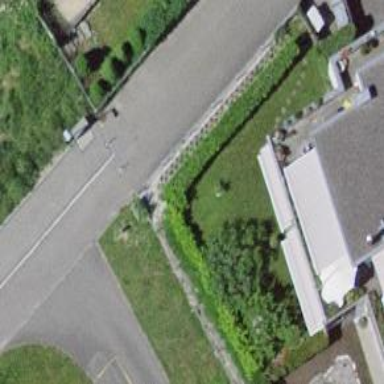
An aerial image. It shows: Bollard.